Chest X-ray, PA view. Patient: 65 years old, sex F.
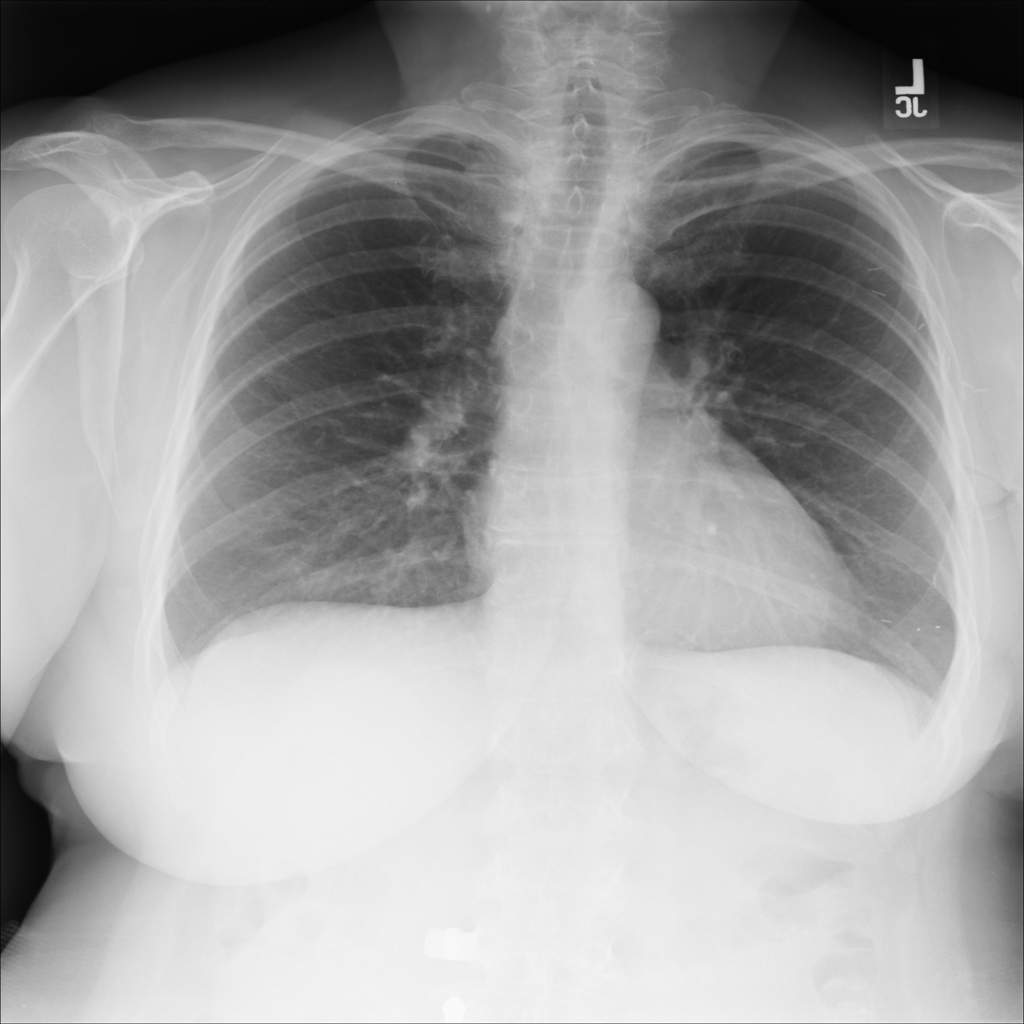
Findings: No Finding